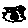
Label: moon